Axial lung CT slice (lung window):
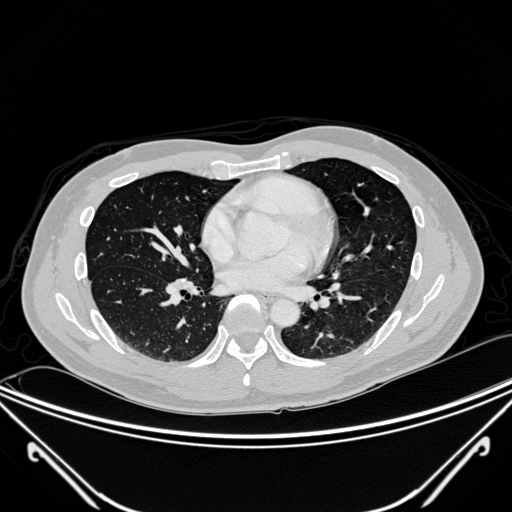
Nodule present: no